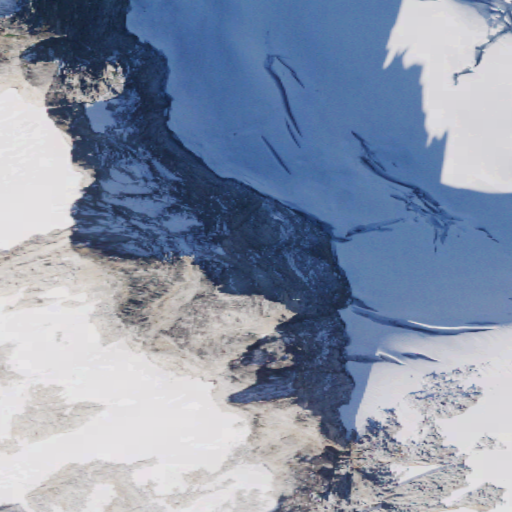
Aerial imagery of mountain in Washington named Gunsight Peak containing snow and barren land